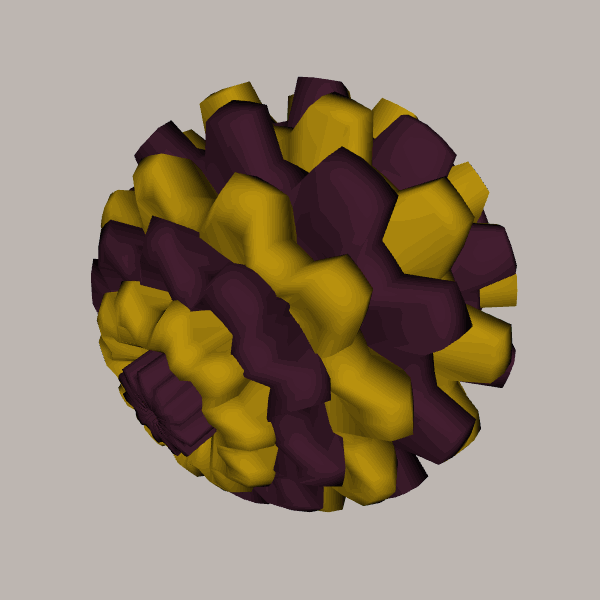
Background: light